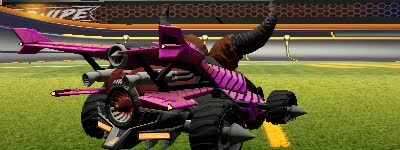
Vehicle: aftershock